Field crop: maize
Growth stage: 2
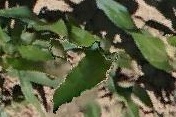
Species: maize